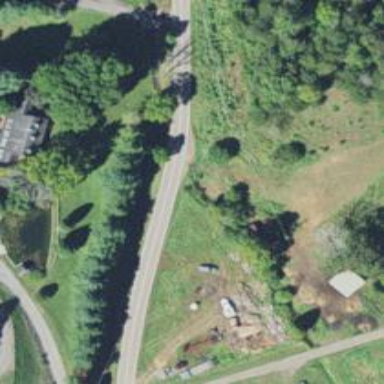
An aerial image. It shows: Culvert tunnel.